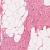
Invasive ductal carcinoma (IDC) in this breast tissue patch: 1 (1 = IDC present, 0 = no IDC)